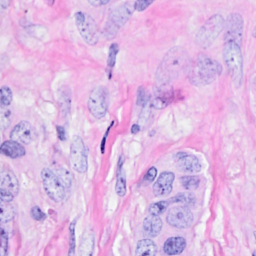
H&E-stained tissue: Breast